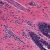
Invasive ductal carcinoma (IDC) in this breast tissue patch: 0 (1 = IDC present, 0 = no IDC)